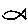
Label: fish